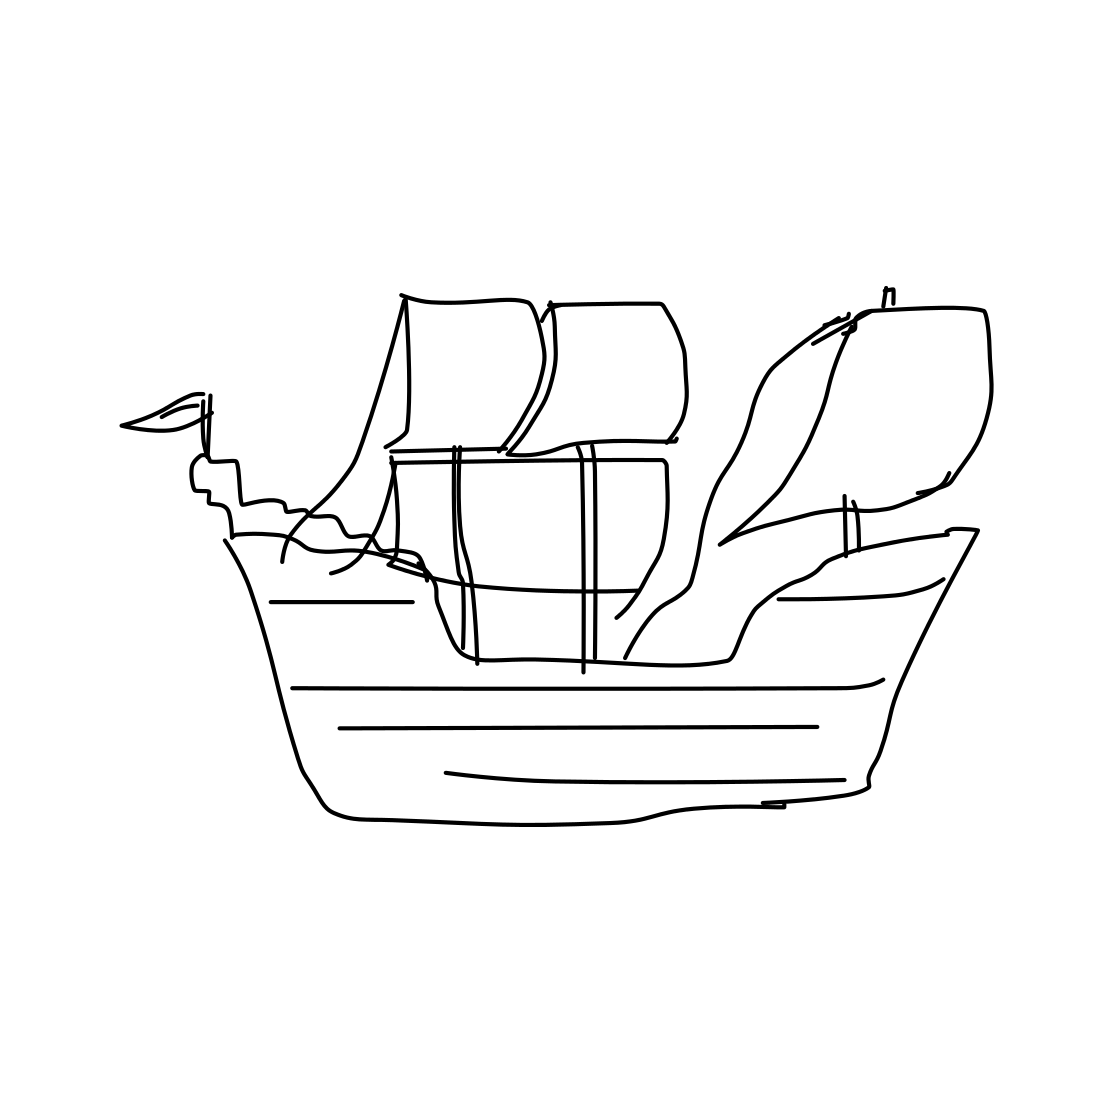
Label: ship